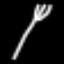
Label: fork